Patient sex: M
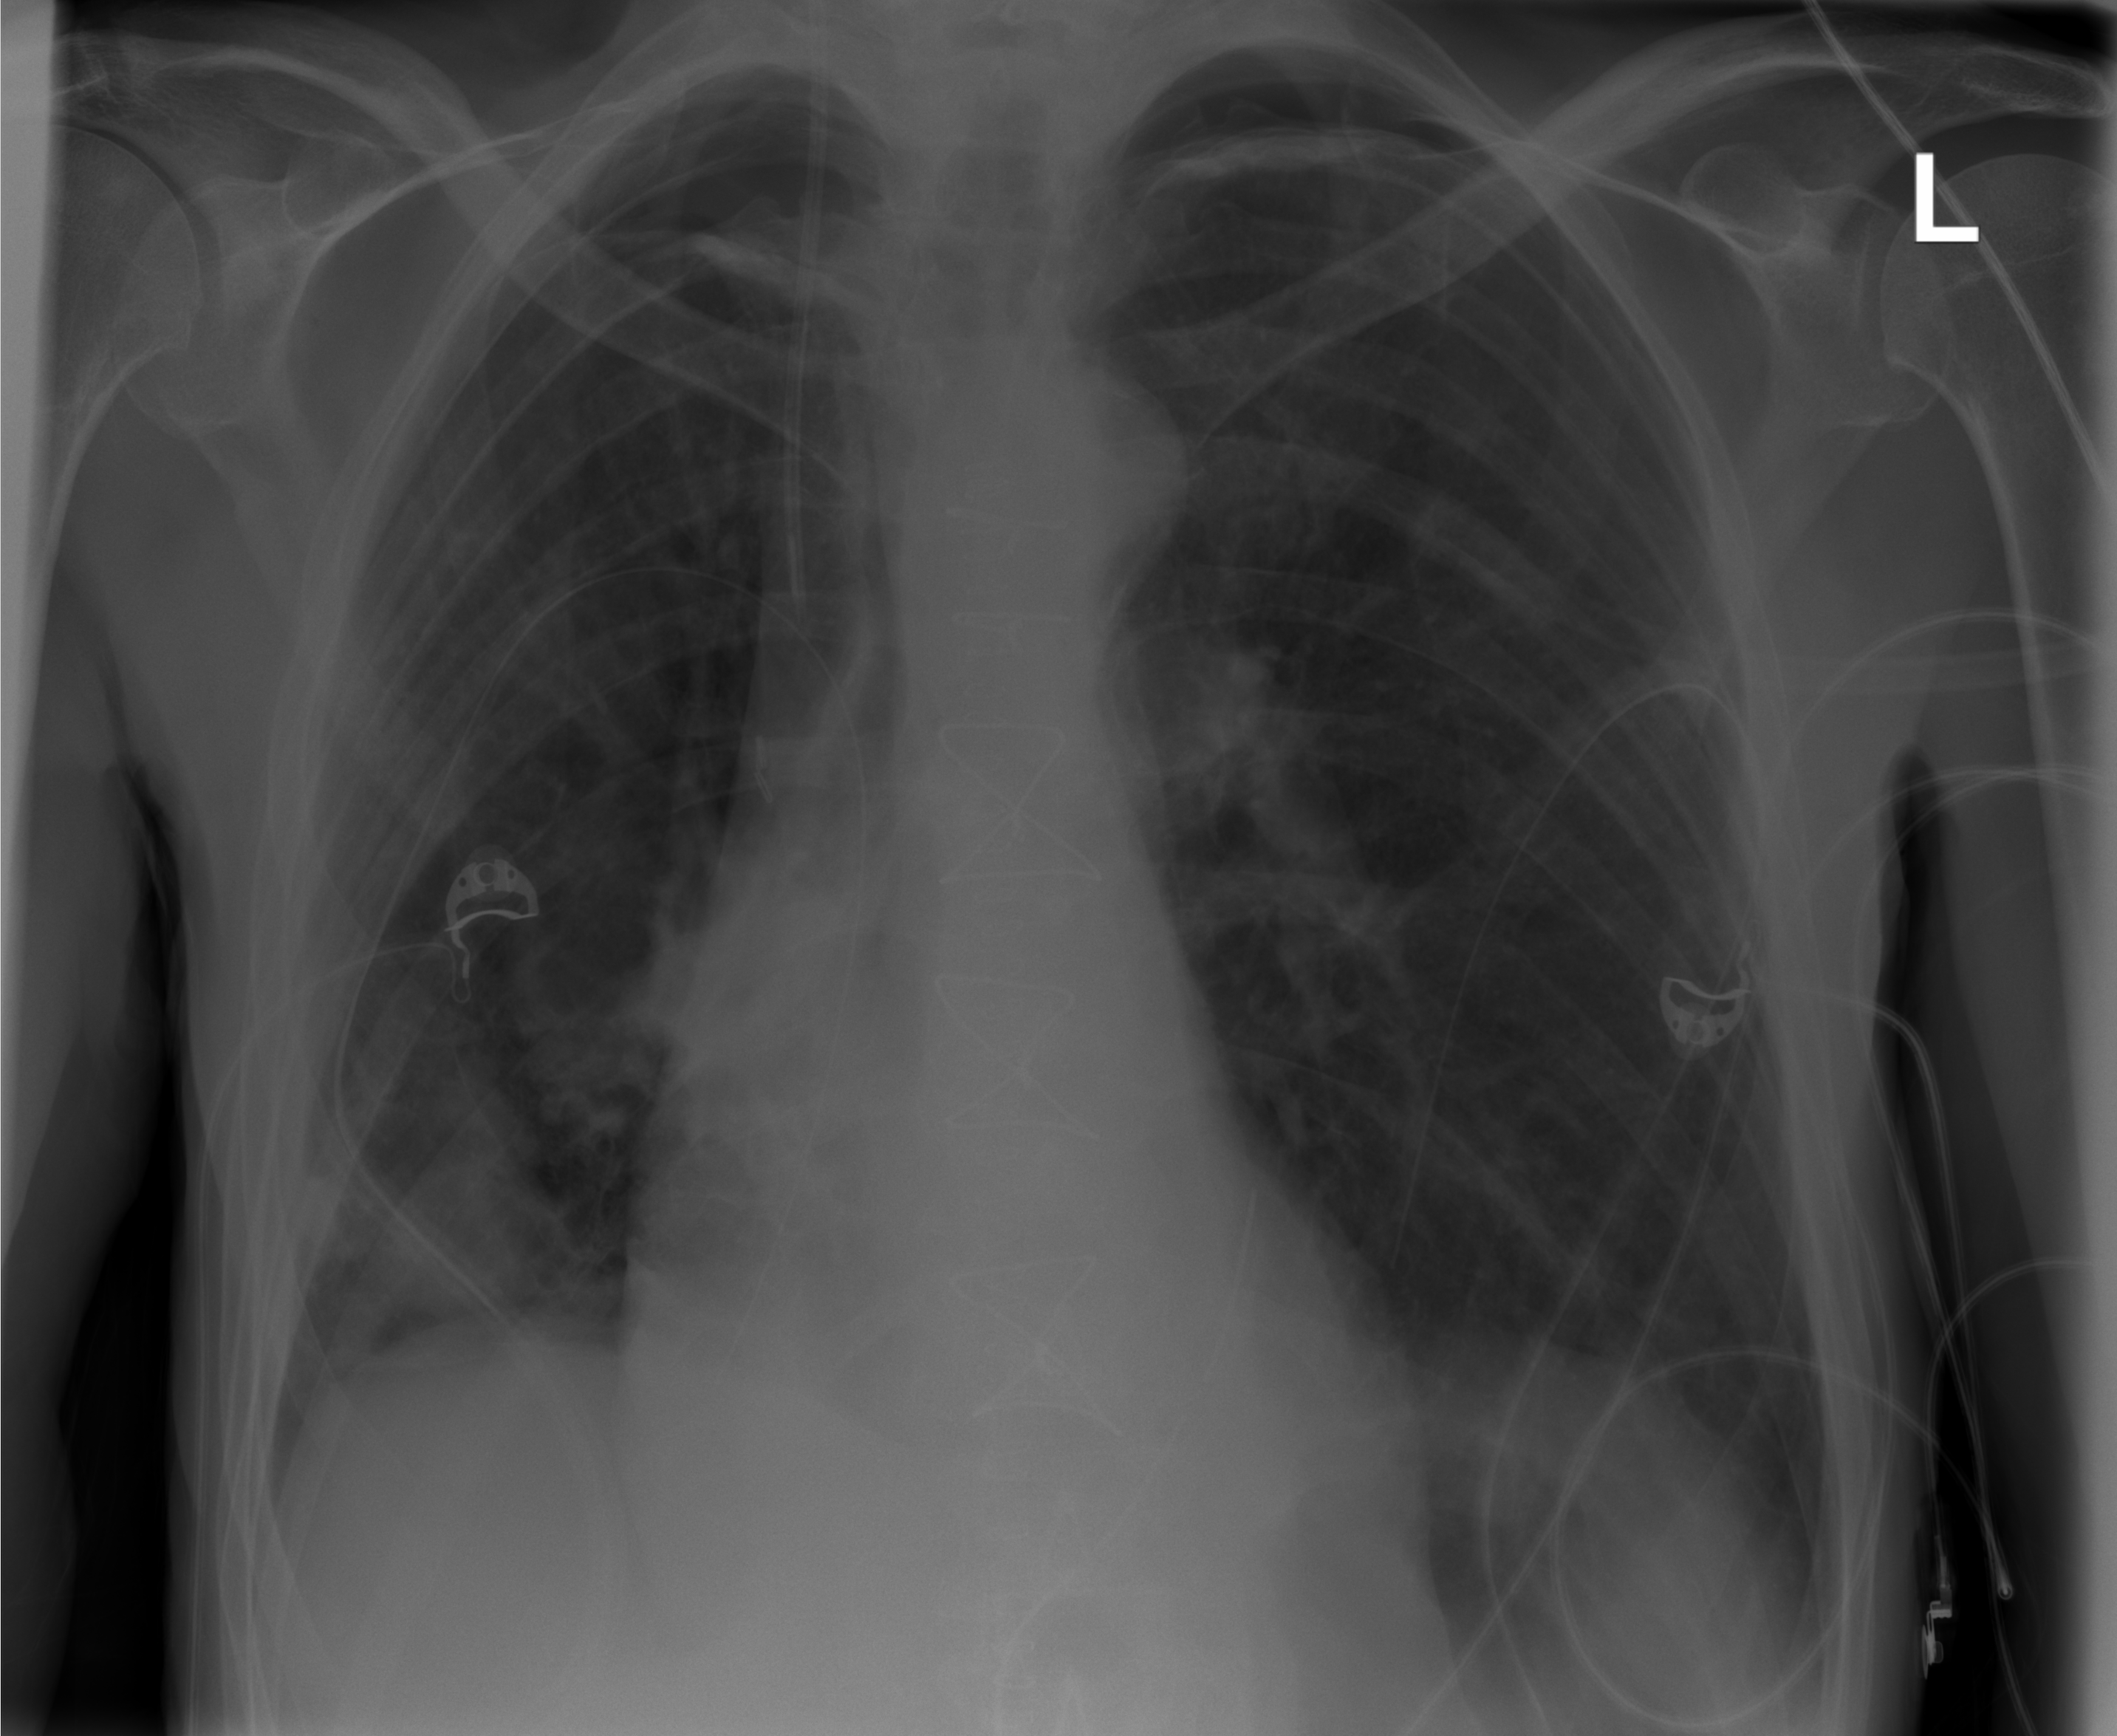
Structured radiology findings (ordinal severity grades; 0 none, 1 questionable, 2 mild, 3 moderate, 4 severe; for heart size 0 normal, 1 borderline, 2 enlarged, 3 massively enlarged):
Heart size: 0
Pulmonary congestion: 2
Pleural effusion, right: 0
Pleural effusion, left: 0
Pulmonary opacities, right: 2
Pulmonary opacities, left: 1
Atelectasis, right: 2
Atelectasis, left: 0